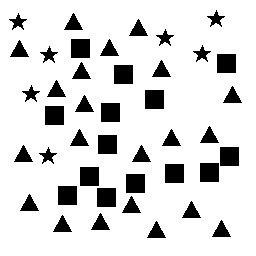
Squares: 14
Triangles: 21
Stars: 7
Total shapes: 42